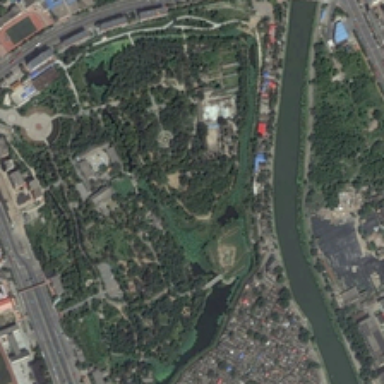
A river is near a park with many green trees .